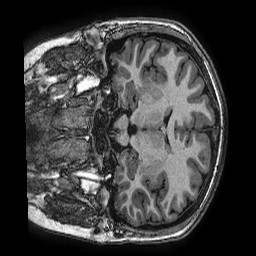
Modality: T1w
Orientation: coronal
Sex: female
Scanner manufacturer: ge
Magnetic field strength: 3 T
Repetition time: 0.0077 s
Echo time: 0.003436 s